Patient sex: M
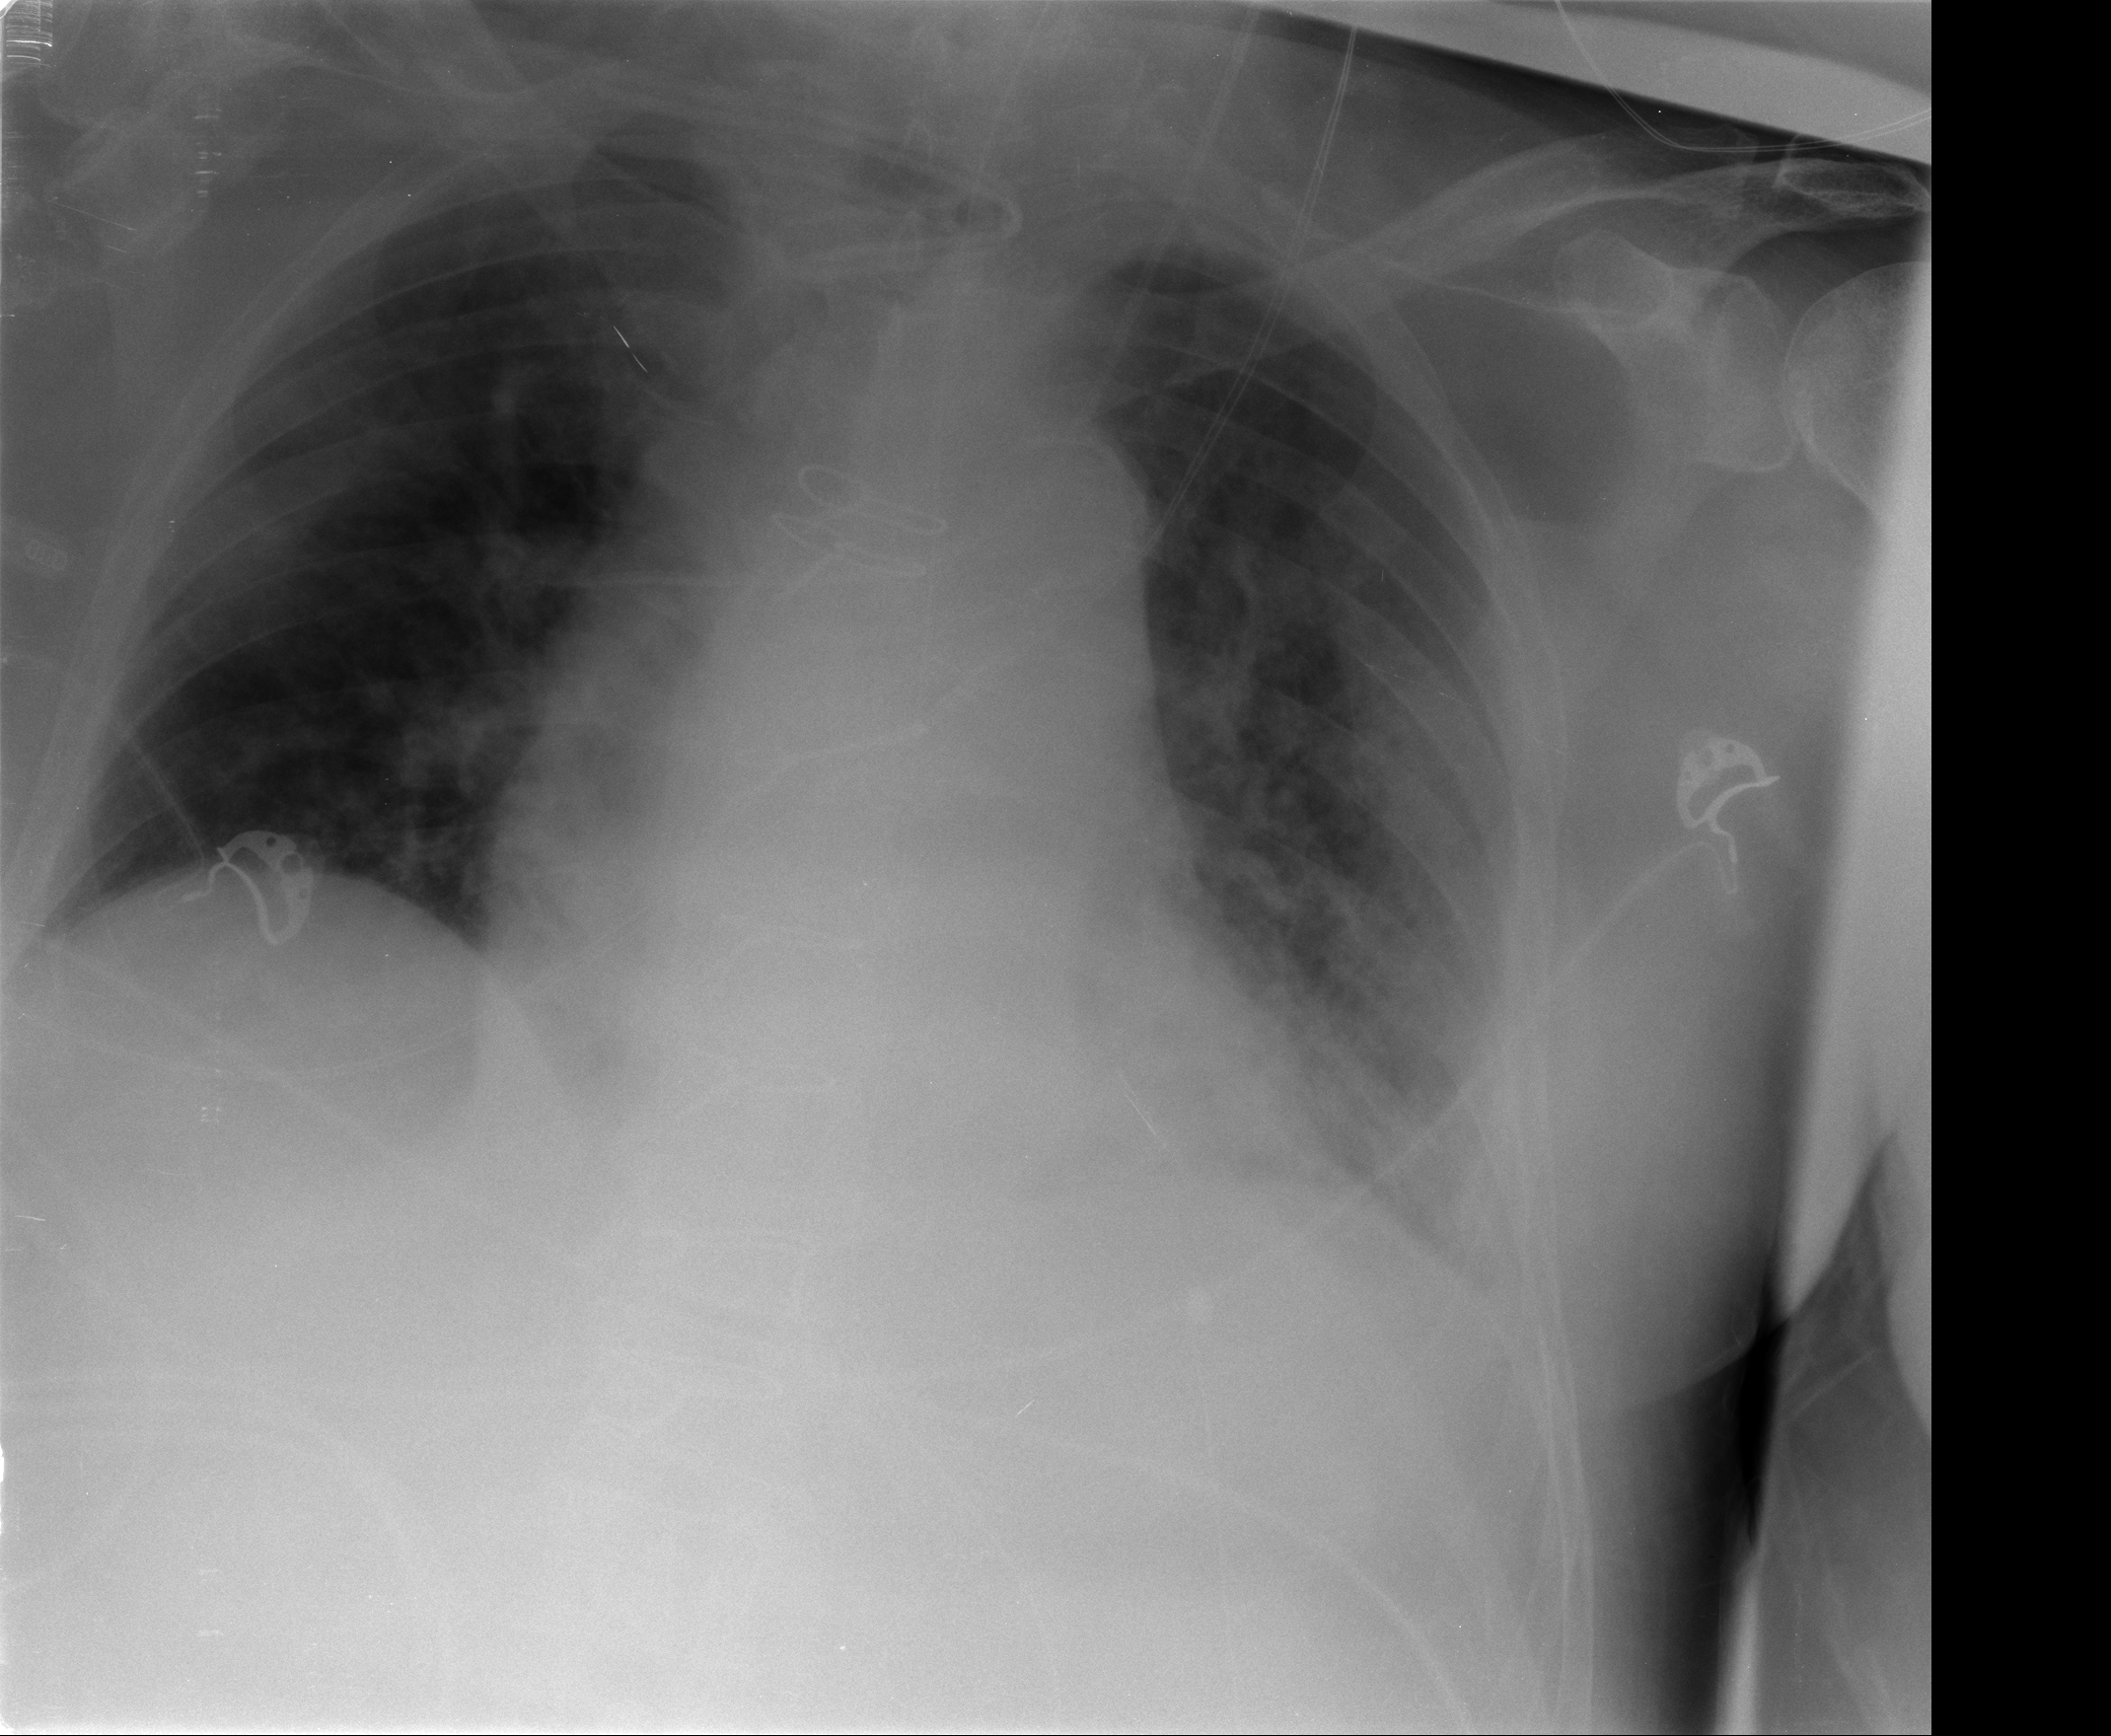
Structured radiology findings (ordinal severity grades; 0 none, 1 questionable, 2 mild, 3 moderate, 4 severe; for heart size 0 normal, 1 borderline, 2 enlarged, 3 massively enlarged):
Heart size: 2
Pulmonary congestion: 2
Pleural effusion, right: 1
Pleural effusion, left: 1
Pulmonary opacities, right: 0
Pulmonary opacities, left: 3
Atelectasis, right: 1
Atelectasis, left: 3